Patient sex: F
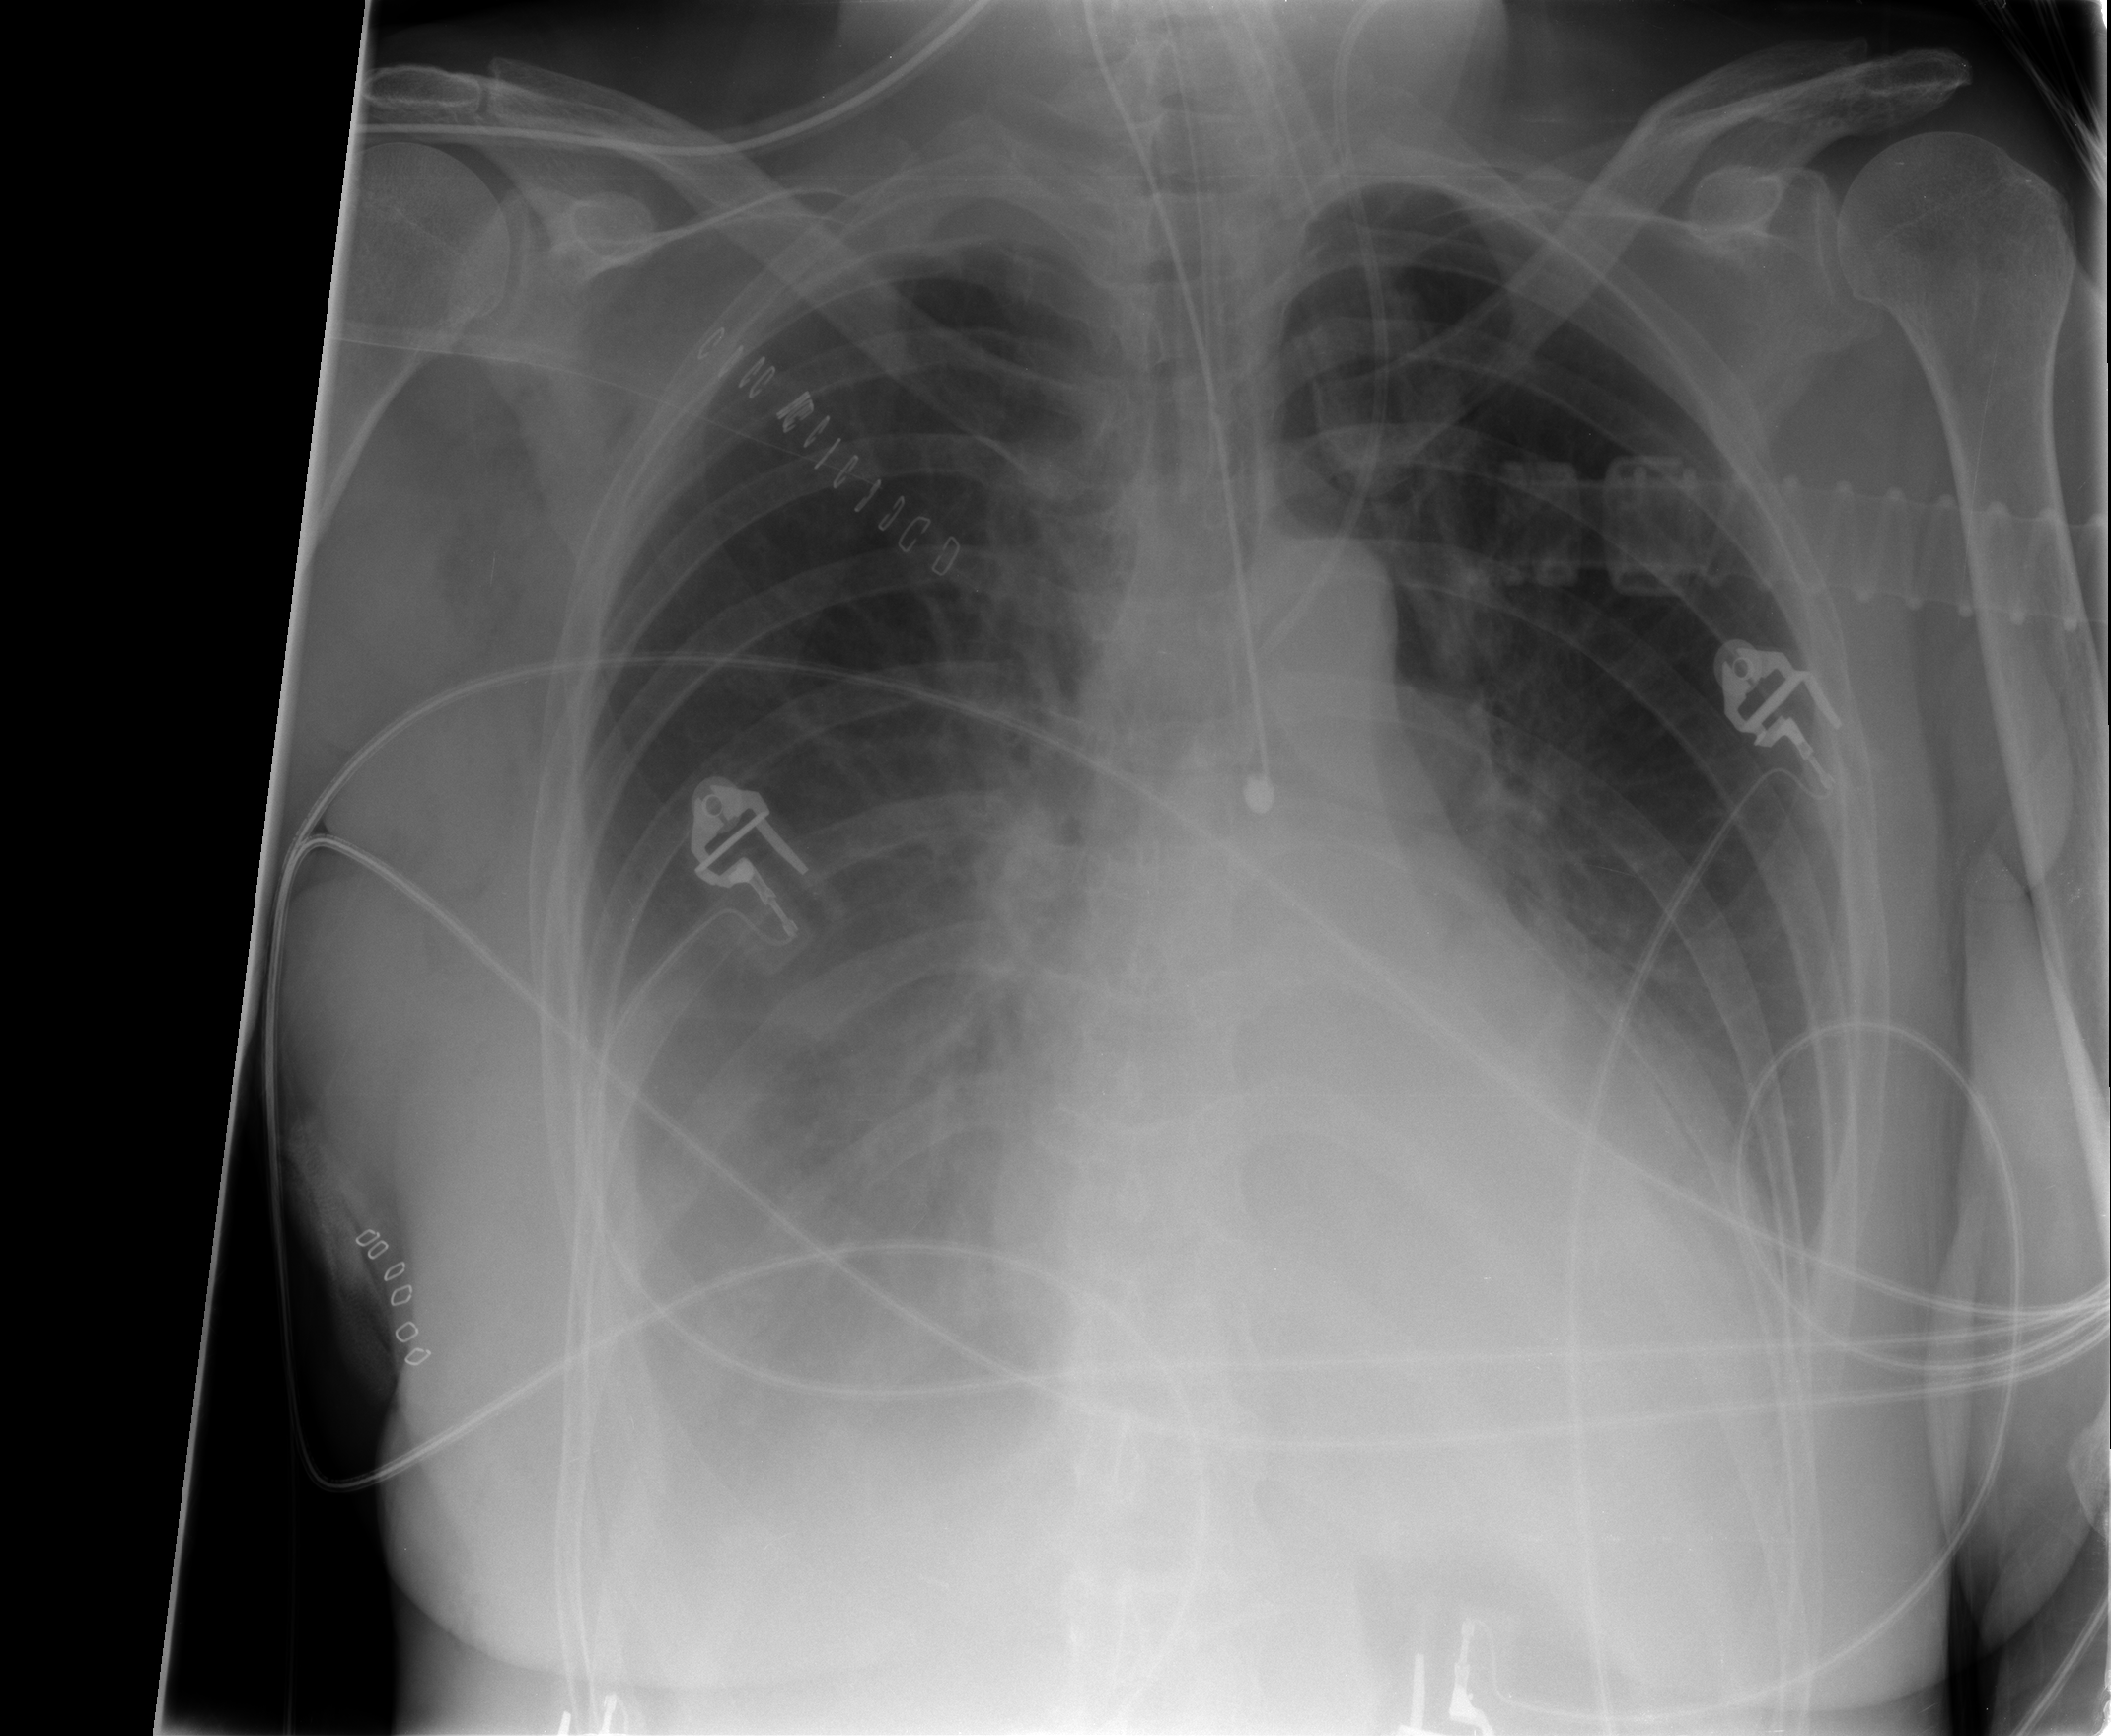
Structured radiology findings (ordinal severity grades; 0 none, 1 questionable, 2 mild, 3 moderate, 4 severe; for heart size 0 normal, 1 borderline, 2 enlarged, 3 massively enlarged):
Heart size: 2
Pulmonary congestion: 2
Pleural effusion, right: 2
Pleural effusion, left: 2
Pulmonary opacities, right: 0
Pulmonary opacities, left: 0
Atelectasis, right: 2
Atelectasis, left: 2